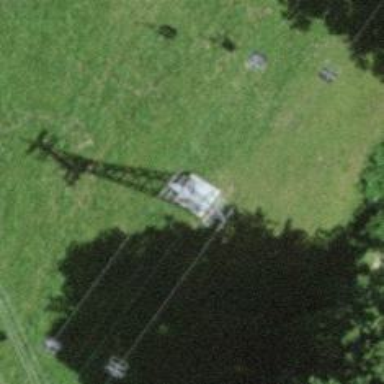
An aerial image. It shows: Pylon for aerialway.